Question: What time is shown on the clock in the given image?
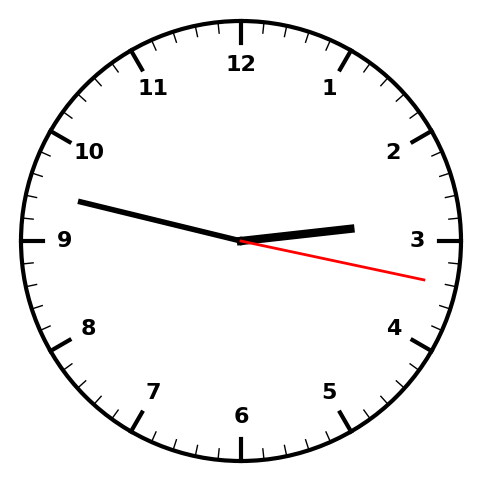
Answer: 02:47:17